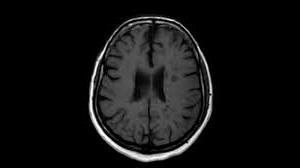
Label: notumor